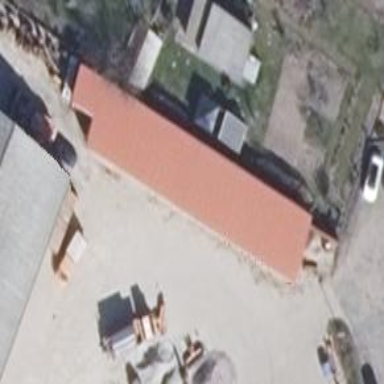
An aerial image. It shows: Garage.